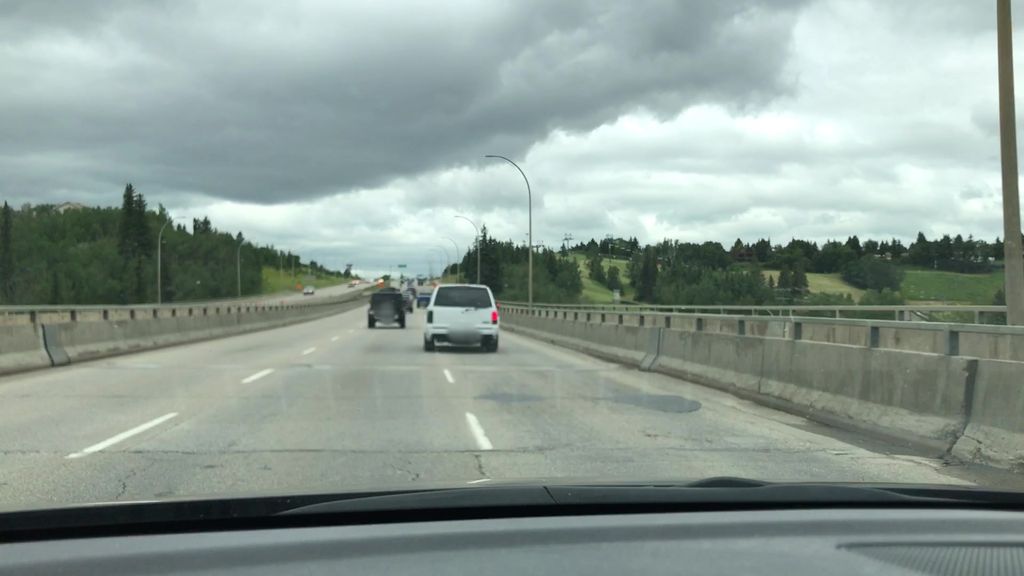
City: edmonton